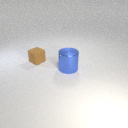
large blue metal cylinder in front of small brown rubber cube